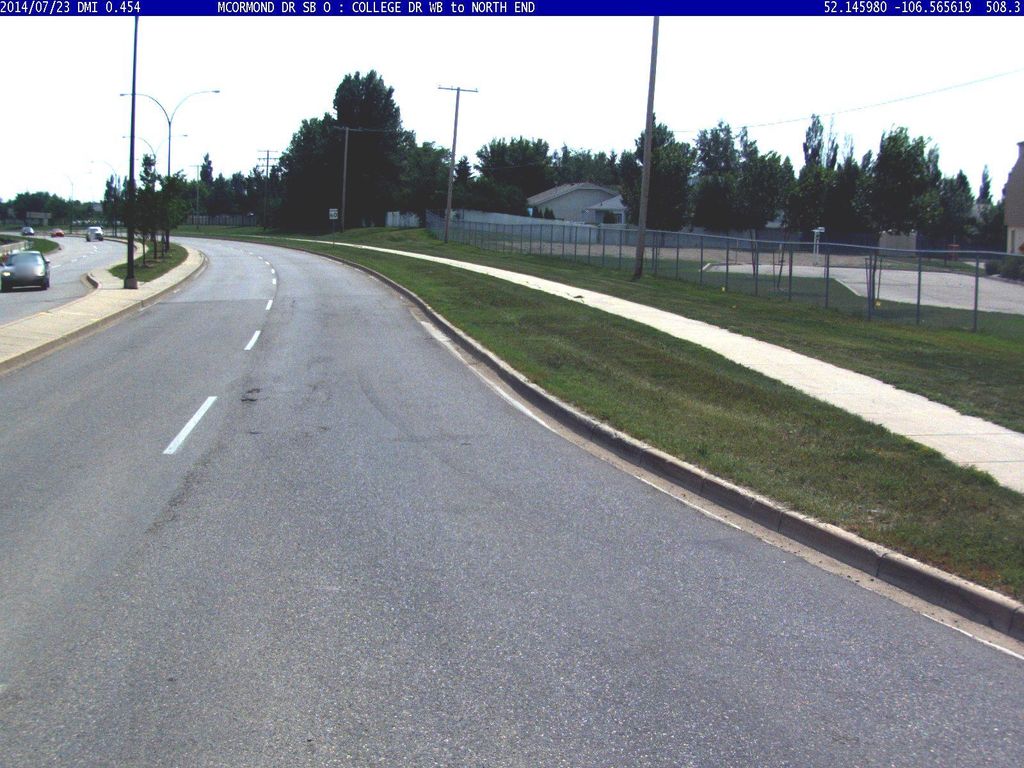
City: saskatoon